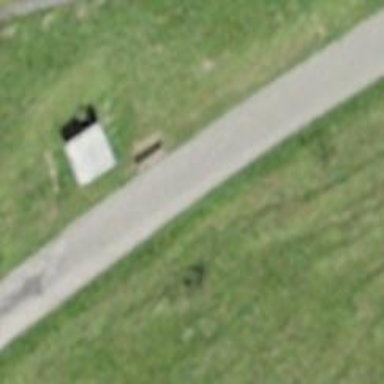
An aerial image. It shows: Brown bench.